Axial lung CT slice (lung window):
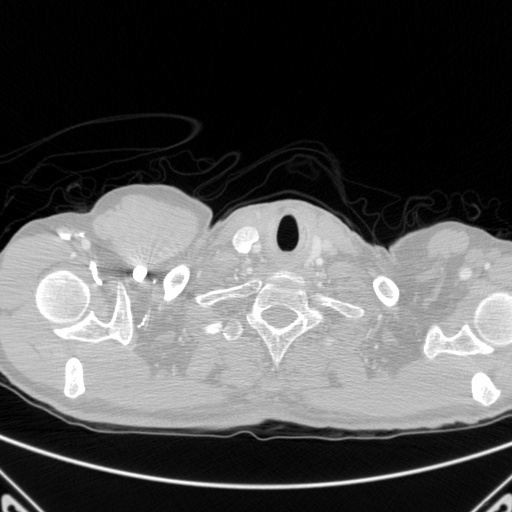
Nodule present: no